Question: I am creating some tabs for my website, and I am trying to match the design, which used some very uneven lines, which is obviously tricky to pull off in css. Here is a sample:

Right now I am using bootstrap tabs to achieve the actual functionality of the tabs. Here is my start
<URL>
'''
.nav-tabs > li > a{
box-shadow: -2px -1px 3px -1px #aeaeae, 2px -1px 3px -1px #aeaeae;
background-image:linear-gradient(to bottom, #fefefe, #dddedd);
border-bottom: none;
}
.nav-tabs > li.active > a {
box-shadow: -2px -1px 3px -1px #aeaeae, 2px -1px 3px -1px #aeaeae;
color: @gray;
background: #ffffff;
border-bottom: none;
}
'''
Any ideas on how to get this curvature?
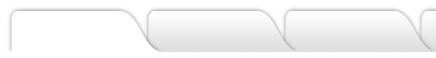
Answer: Ok here's my very crude attempt at this using pure CSS..
Here's the fiddle: <URL>
Here's the CSS:
'''
.nav-tabs > li > a{
box-shadow: -2px -1px 3px -1px #aeaeae, 2px -1px 3px -1px #aeaeae;
background-image:linear-gradient(to bottom, #fefefe, #dddedd);
//border-bottom-color: transparent;
border-radius: 8px 20px 0 0;
border-bottom: none;
}
.nav-tabs > li > a:after{
background-attachment: scroll;
background-clip: border-box;
background-color: transparent;
background-image: radial-gradient(circle at 100% 0 , rgba(255, 255, 255, 0) 14px, #999 17px, #dddedd 18px);
background-origin: padding-box;
background-position: left bottom, right bottom, right top, left top;
background-repeat: no-repeat;
background-size: 100% 100%;
content: "null";
color:rgba(0,0,0,0);
height: 20px;
left: 31px;
position: relative;
top: 8px;
width: 20px;
z-index: 5;
}
.nav-tabs > li.active > a {
box-shadow: -2px -1px 3px -1px #aeaeae, 2px -1px 3px -1px #aeaeae;
color: @gray;
background: #ffffff;
border-bottom: none;
}
.nav-tabs > li.active > a:after{
background-attachment: scroll;
background-clip: border-box;
background-color: transparent;
background-image: radial-gradient(circle at 100% 0 , rgba(255, 255, 255, 0) 14px, #999 17px, #fff 18px);
background-origin: padding-box;
background-position: left bottom, right bottom, right top, left top;
background-repeat: no-repeat;
background-size: 100% 100%;
}
'''
(HTML and JS are the same)
I used gradients for the convex curve as seen from <URL>
Hope this helps! :)